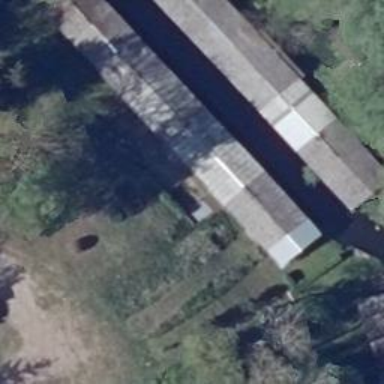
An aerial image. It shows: Group of garages.